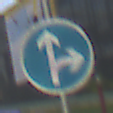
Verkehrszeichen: VorgeschriebeneFahrtrichtungGeradeausOderRechts
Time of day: MorningAfternoon
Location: Outdoor (Suburban)
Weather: PartlyCloudy
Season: NotSpecified
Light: Natural